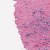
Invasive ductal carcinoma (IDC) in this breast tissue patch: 1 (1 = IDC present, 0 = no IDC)